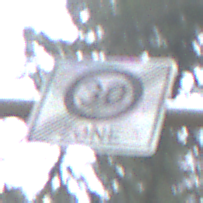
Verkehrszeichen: EndeZone30
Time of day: Midday
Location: Outdoor (Nature)
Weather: Overcast
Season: NotSpecified
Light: Natural